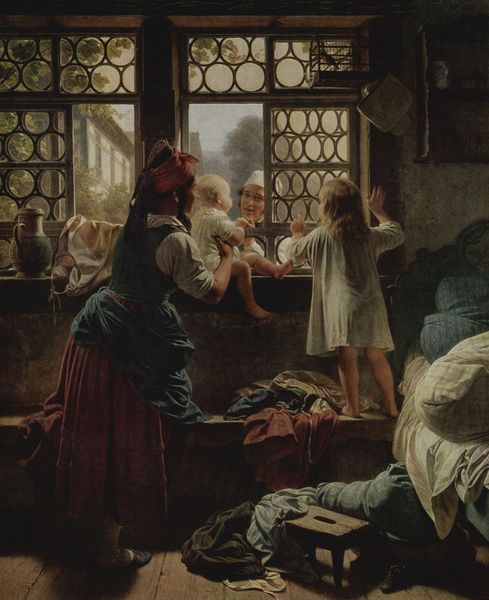
Titel: Guten Morgen, lieber Vater
Künstler: Friedrich Eduard Meyerheim
Standort: Sankt Petersburg
Institution: Eremitage
Schlagwörter: baum, blau, dunkel, gemälde, mann, schatten, vogel, weiß, frauen, grün, mädchen, stadt, wäsche, braun, bunt, fenster, frau, glas, hell, hintergrund, holz, hut, kariert, kleid, kleider, licht, ohrring, raum, schwarz, türkis, zimmer, ausblick, blick, gebäude, haus, rot, tuch, gespräch, rock, hemd, mütze, regal, wand, bluse, diener, dienerin, falten, gesicht, halten, kleidung, stehen, ärmel, bild, bildnis, holland, hände, innenraum, porträt, schauen, öl, gitter, boden, haare, interieur, tücher, decke, familie, innen, kind, mutter, nachthemd, vater, genre, kinder, chaos, henkel, kanne, krug, ranken, vase, beine, aussicht, schürze, taille, magd, sommer, schrank, schlafen, genremalerei, unterhaltung, zwei, fußboden, dorf, violett, baby, idylle, bank, besucher, dielen, hocker, schemel, romantik, kissen, holzboden, kopftuch, festhalten, bett, schlafzimmer, interior, bohlen, stube, kammer, bretter, laken, junge, zeigen, weste, griff, afrikanerin, außen, truhe, gefäß, abschied, amme, scheibe, kreise, bäcker, treffen, genreszene, kinderfrau, fußbank, kleinkind, sims, biedermeier, besuch, bettzeug, zigeunerin, glasfenster, mittelalter, begegnung, fensterbank, begrüßung, freundlich, gerafft, einsicht, vogelkäfig, inneraum, orientalismus, butzenscheiben, alte frau, waldmüller, scheuen, turban, träger, gruß, neugierig, dirndl, säugling, unordnung, bediensteter, decken, durchsicht, betten, hinausschauen, kinderzimmer, kindermädchen, überkleid, butzen, unordentlich, fussschemel, uch, unaufgeräumt, bleiverglasung, bänkchen, federbett, schlafkammer, butzscheiben, flaschenboden, mutzenfenster, nachthend, 1800, biedermeer, fenstersituation, alleinerziehende frauen, rundglas, hochker, mameluckin